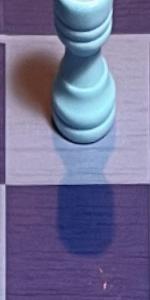
Label: Empty